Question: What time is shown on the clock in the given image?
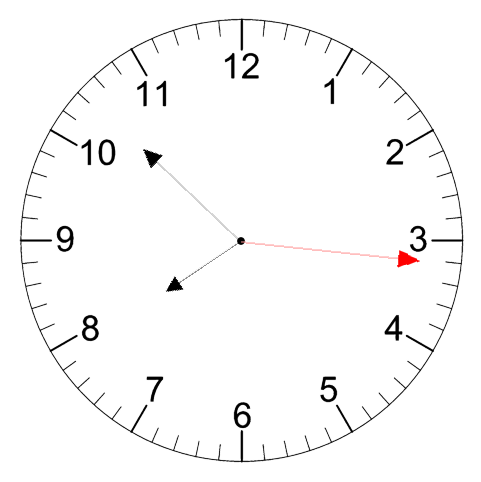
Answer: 07:52:16